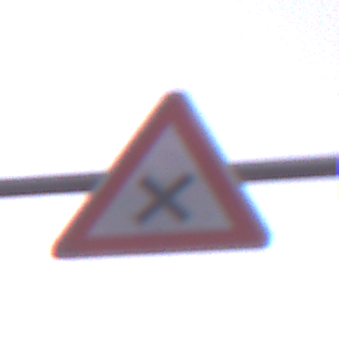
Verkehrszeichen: KreuzungOderEinmuendung
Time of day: SunriseSunset
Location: Outdoor (Nature)
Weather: PartlyCloudy
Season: NotSpecified
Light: Natural